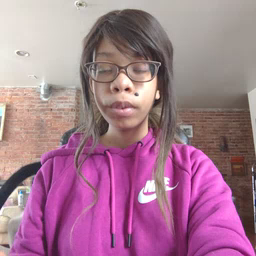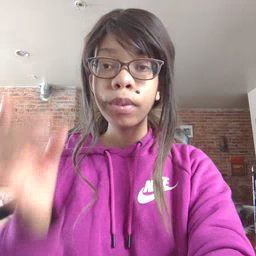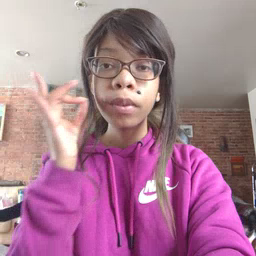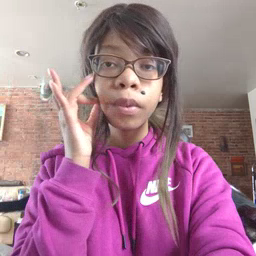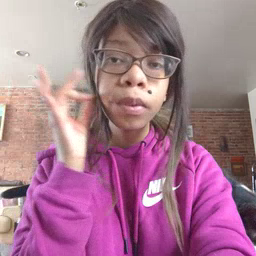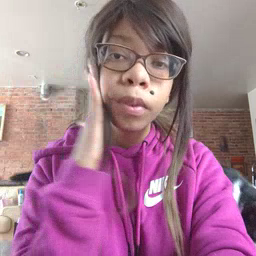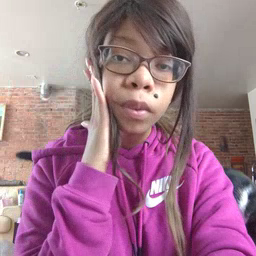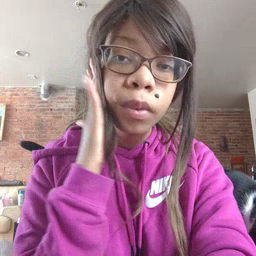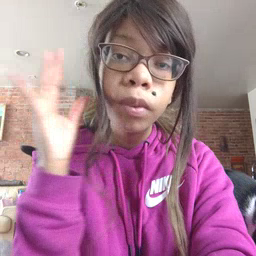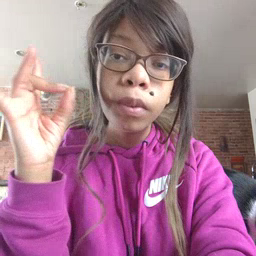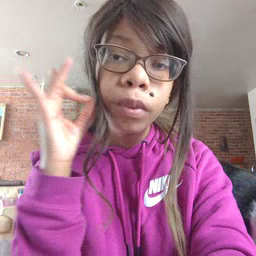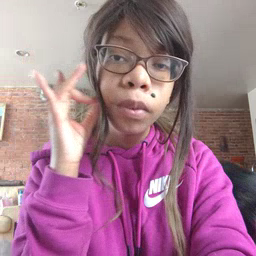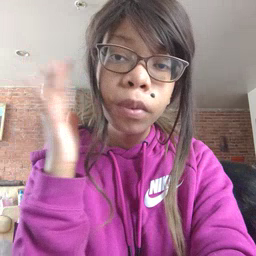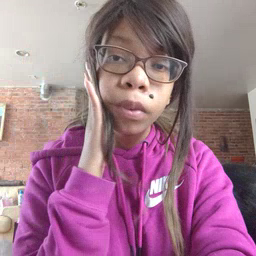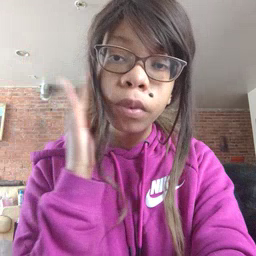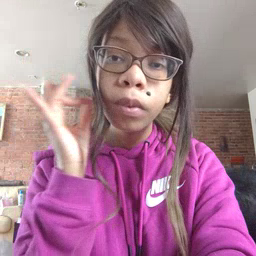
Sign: bee